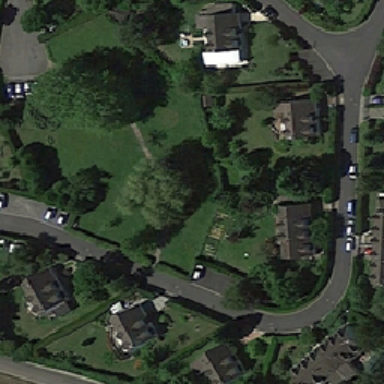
The housing environment is very good .